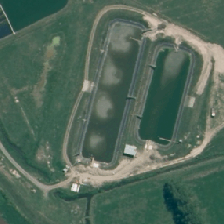
Land cover: lake_pond